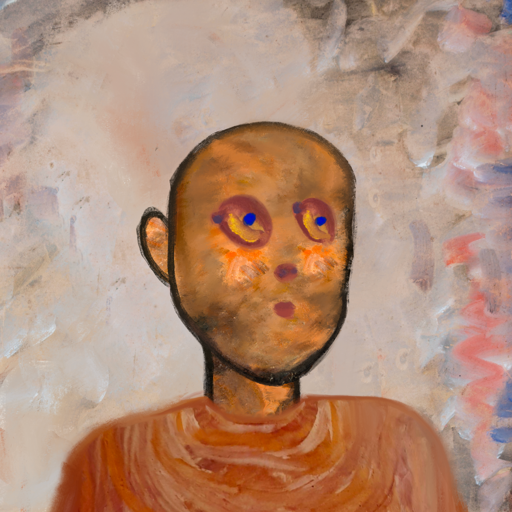
Background: Roy_Bahadur, Head And Neck Side: Gypsy_Queen, Face Side: Mother_And_Son_Son, Bust: Pious_Lady, Hair Side: Blank, Head Accessory: Blank, Second Necklace: Blank, Necklace: Blank, Baby: Blank